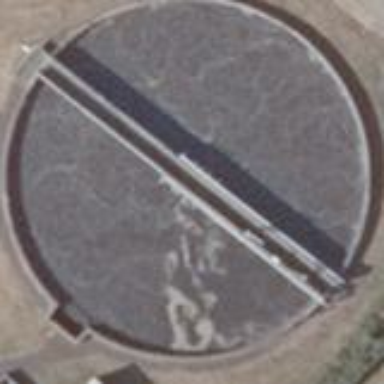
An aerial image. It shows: Reservoir used for aeration purposes.